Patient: sex F, age 58
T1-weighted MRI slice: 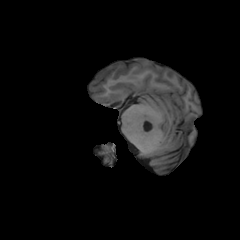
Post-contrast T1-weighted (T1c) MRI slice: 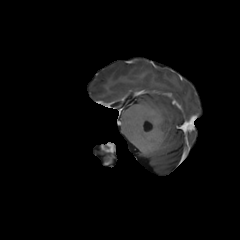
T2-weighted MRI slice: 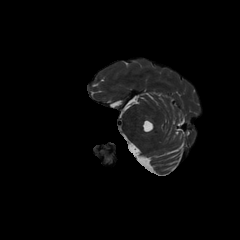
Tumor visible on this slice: no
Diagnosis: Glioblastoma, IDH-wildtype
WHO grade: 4